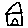
Label: house